Question: I am pretty new to Entity Framework, I was able to create a process to add new entry to a database. However the last attribute in SQL Server is a 'datetime' type. When I fill it using from the C# application it only includes the year month and day but not the time (cf the second entry below)
'''
newEntry.TimeStamp = DateTime.Today;
'''
(new entry is an instance of one of the class created by Entity Framework).

My initial idea was to change the format using :
'''
string sqlFormatedDate = DateTime.Today.ToString("yyyy-MM-dd HH:mm:ss");
'''
But obviously the application does not accept the type string when I get to the line :
'''
newEntry.TimeStamp = sqlFormatedDate;
'''
I get the error
> Cannot Implicitly convert type 'string' to 'System.DateTime?'
How can one create a datetime object in C# that will properly be displayed in SQL Server?
:
Turns out one just has to use 'Datetime.now'
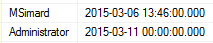
Answer: <URL>
'''
Property Value
Type: System.DateTime
An object that is set to today's date, with the time component set to 00:00:00.
'''
Use 'DateTime.Now' instead which will return date with time part.